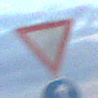
Verkehrszeichen: VorfahrtGewaehren
Zusatzzeichen unten: VorgeschriebeneFahrtrichtungGeradeausOderLinks
Umgebung: Outdoor, Nature
Tageszeit: SunriseSunset
Wetter: PartlyCloudy
Licht: Natural
Jahreszeit: NotSpecified
Kontrast: LowContrast